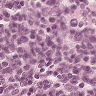
Metastatic tissue present: yes